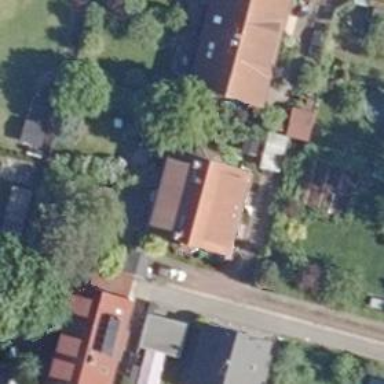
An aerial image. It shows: Simple and straightforward house.